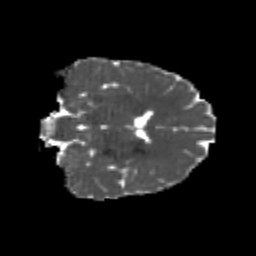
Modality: MD
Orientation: coronal
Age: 23
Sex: female
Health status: healthy
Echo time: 0.074 s